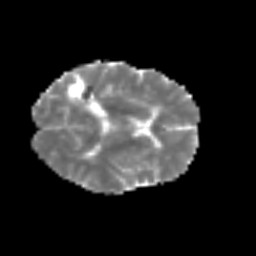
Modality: MD
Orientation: axial
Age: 62
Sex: female
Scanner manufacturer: siemens
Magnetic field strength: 3 T
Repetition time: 3.2 s
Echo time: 0.081 s